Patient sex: M
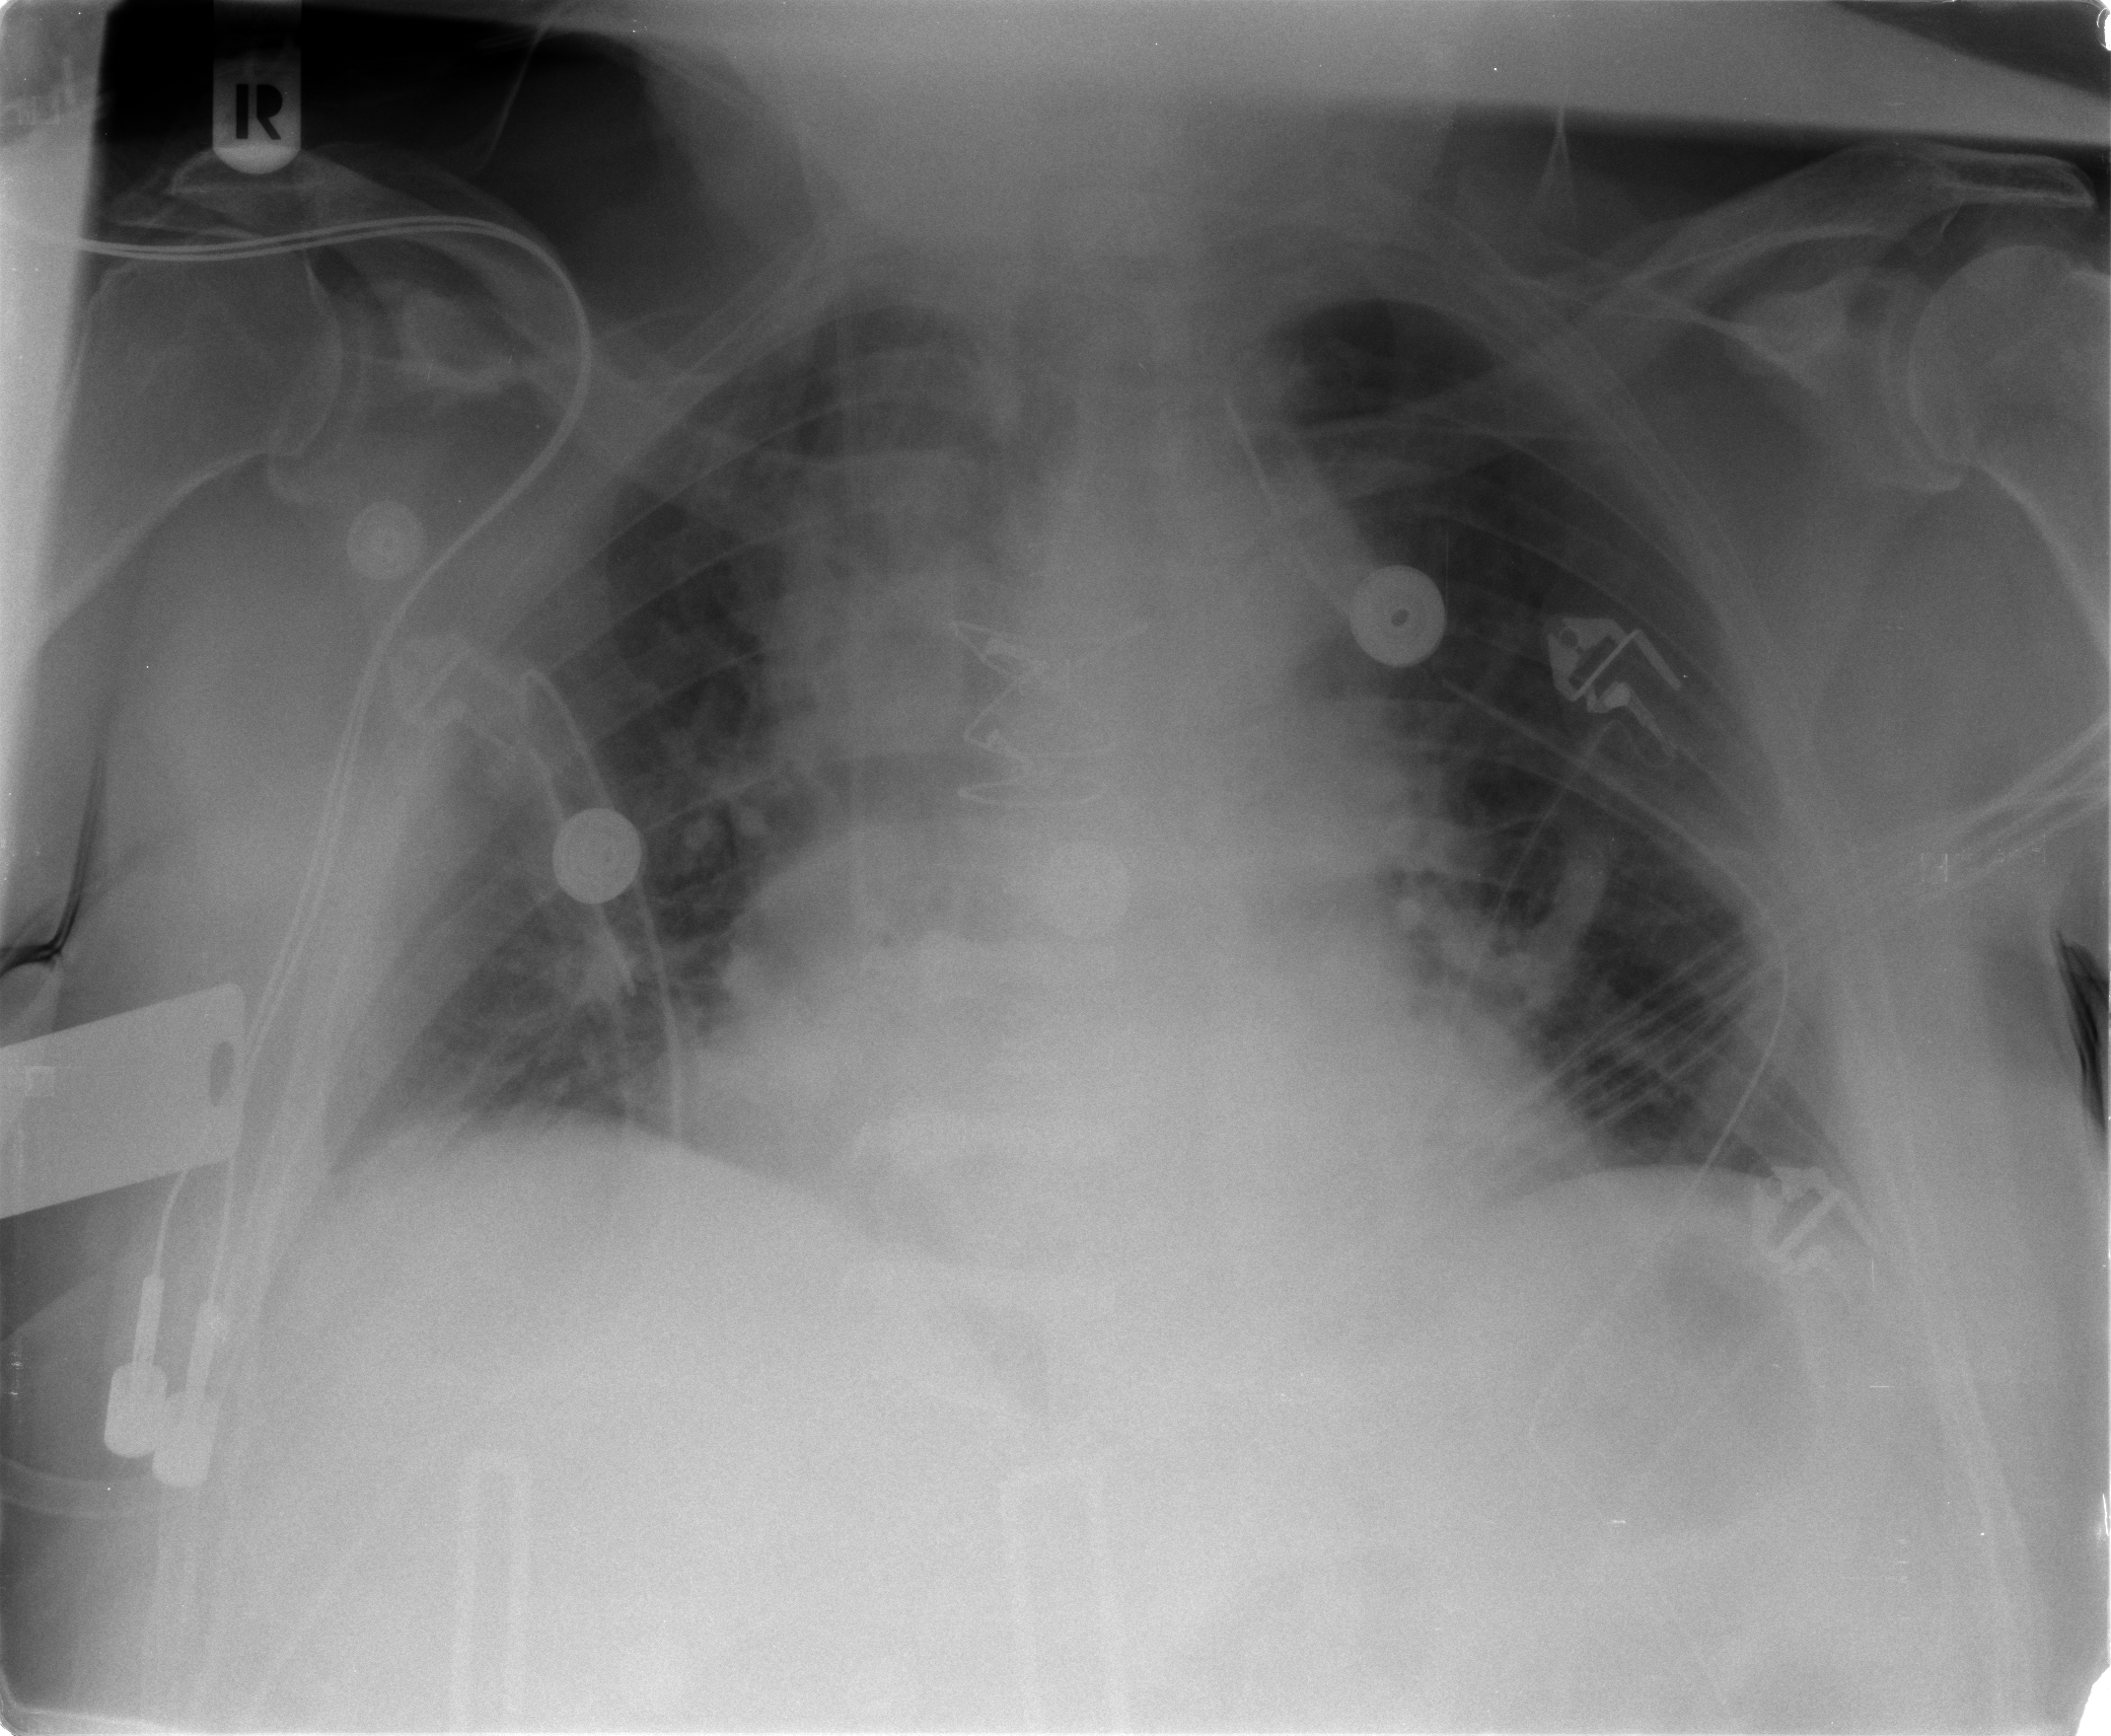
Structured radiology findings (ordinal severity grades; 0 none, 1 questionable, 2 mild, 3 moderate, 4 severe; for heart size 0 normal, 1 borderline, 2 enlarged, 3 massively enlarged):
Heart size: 2
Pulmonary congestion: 2
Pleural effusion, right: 2
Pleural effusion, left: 0
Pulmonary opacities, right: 0
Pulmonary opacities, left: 0
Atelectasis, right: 1
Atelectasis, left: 0